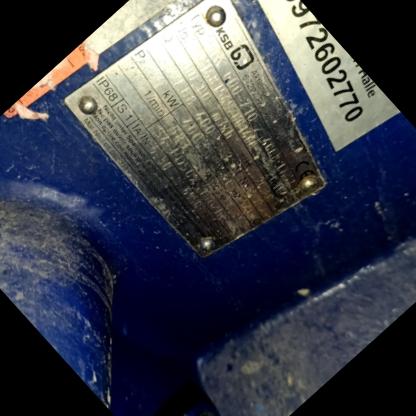
Klasa: tabliczka-znamionowa